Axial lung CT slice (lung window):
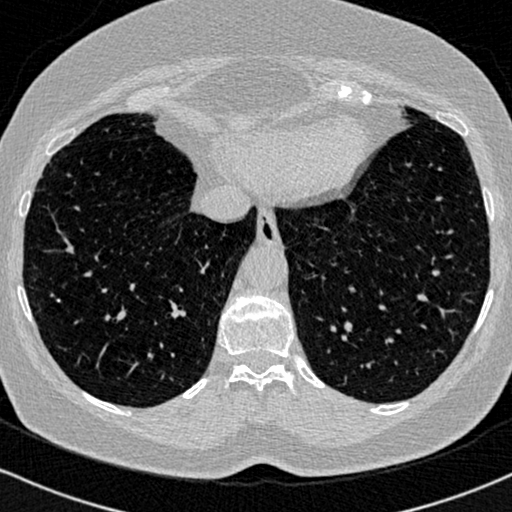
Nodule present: no